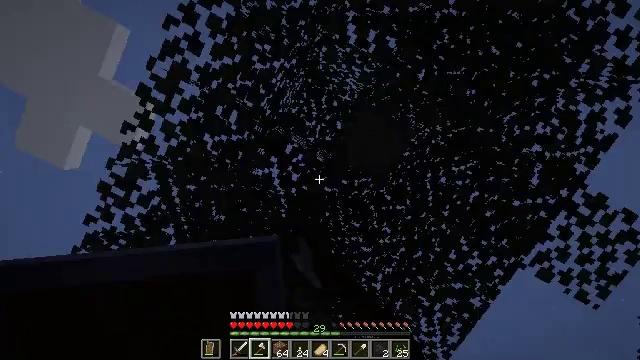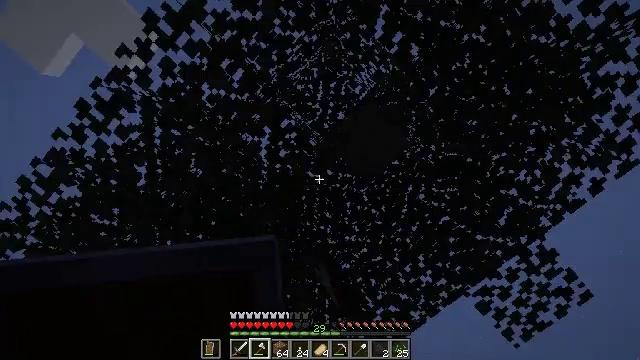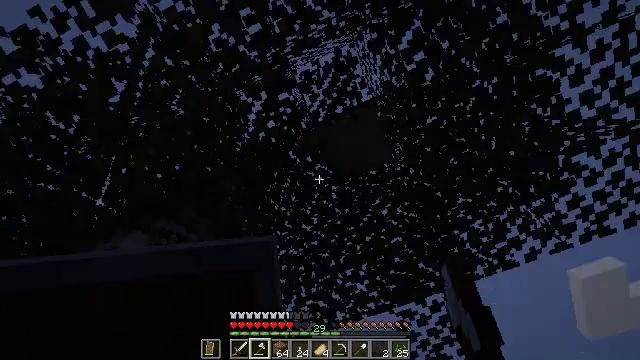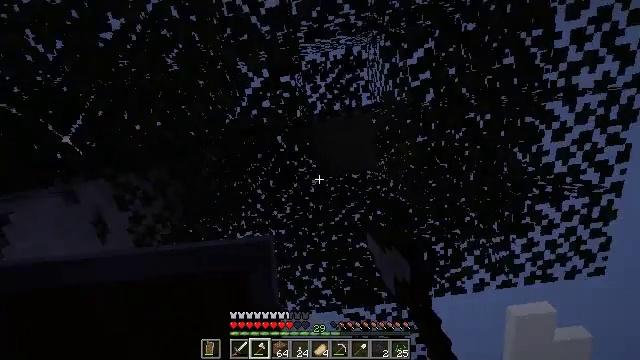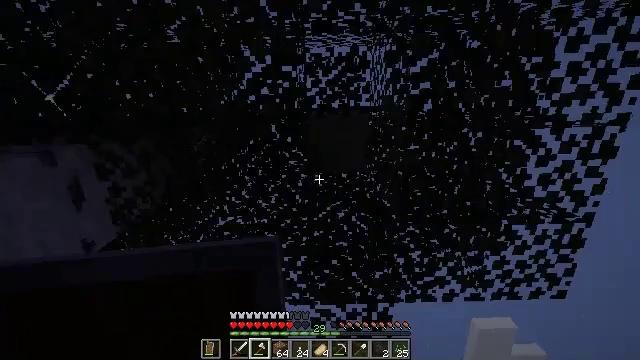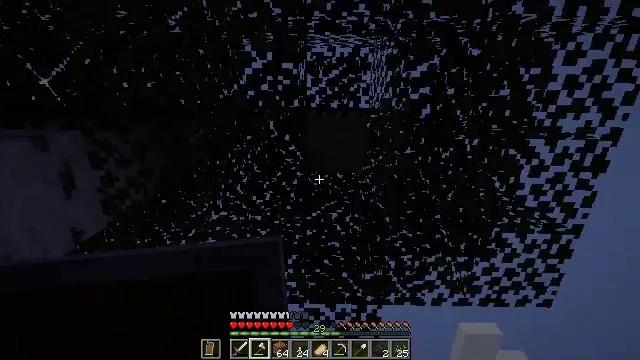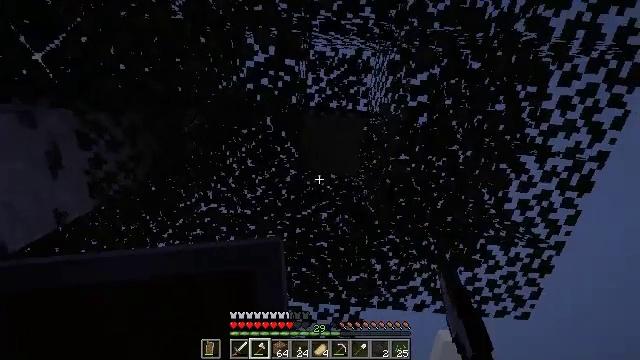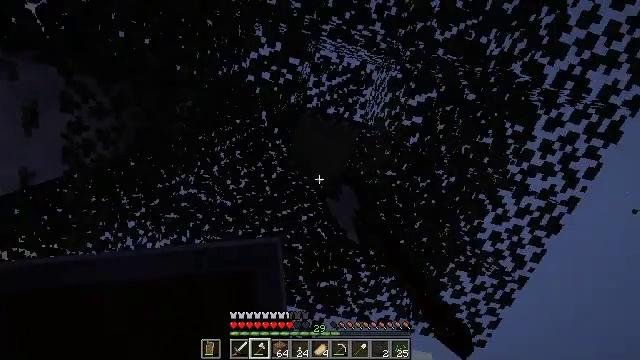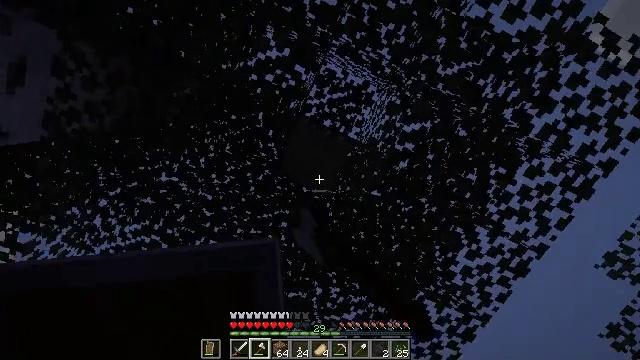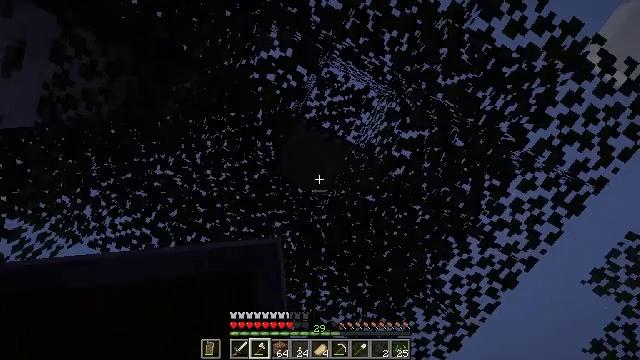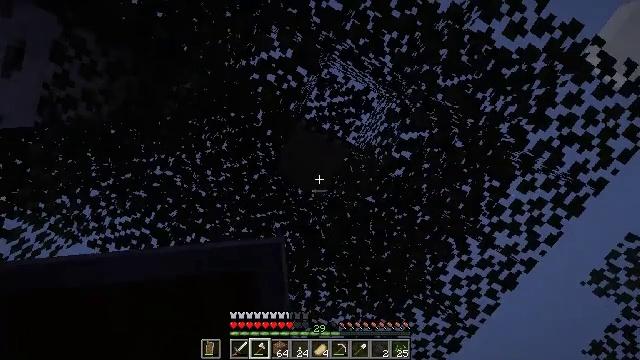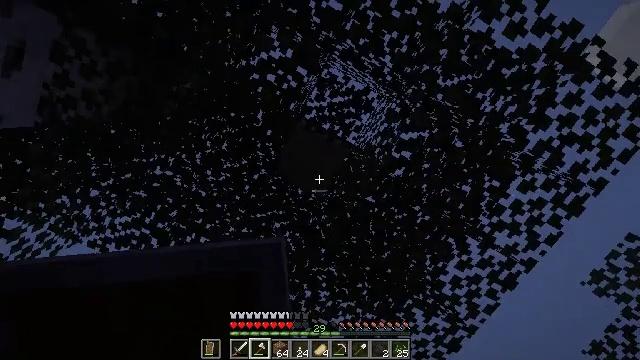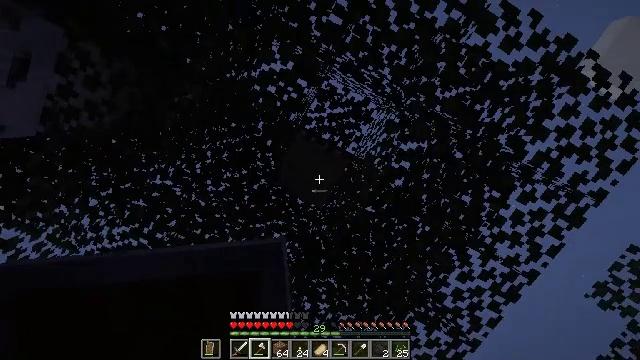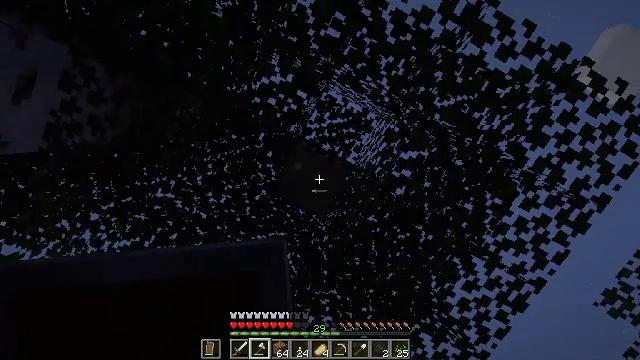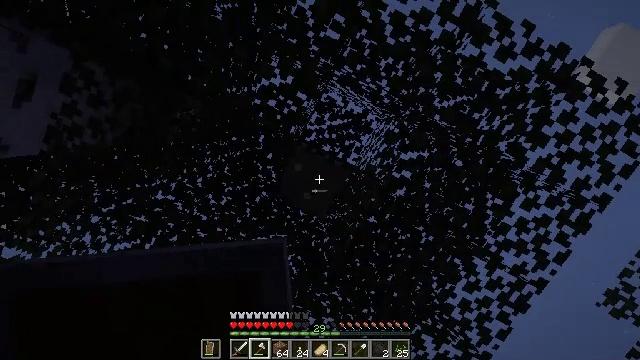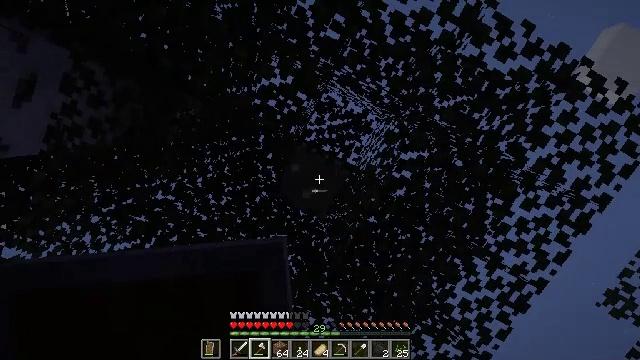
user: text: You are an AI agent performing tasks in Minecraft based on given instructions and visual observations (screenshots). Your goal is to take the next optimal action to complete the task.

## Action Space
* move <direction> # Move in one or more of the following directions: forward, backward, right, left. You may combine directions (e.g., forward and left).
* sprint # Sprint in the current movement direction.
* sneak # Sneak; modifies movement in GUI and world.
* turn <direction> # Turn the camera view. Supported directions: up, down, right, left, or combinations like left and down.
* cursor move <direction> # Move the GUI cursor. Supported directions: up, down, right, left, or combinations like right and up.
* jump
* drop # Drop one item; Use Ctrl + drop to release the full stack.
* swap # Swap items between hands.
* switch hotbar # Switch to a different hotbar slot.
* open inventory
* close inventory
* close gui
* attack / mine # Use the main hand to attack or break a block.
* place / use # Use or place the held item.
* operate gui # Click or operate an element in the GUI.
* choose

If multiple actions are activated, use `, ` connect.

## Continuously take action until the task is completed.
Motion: motion action
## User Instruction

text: Gather birch log for crafting.
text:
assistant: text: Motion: turn right and down, attack / mine
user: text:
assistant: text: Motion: turn right and down, attack / mine
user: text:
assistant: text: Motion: turn right and down, attack / mine
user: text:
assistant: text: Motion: turn right and down, attack / mine
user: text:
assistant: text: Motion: turn right, attack / mine
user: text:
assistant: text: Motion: turn right, attack / mine
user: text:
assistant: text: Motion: turn right, attack / mine
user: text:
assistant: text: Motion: turn right and up, attack / mine
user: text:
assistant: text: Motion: turn right, attack / mine
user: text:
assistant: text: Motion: attack / mine
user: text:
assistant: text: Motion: attack / mine
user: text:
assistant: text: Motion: turn up, attack / mine
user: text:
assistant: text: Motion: turn left and up, attack / mine
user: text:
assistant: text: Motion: attack / mine
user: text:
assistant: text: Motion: attack / mine
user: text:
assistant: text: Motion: attack / mine
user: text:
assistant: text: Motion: attack / mine
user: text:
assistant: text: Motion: attack / mine
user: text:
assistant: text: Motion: attack / mine
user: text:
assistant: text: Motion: attack / mine
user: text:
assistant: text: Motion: attack / mine
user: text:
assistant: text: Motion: attack / mine
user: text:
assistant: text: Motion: attack / mine
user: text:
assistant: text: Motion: attack / mine
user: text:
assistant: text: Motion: attack / mine
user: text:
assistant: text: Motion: attack / mine
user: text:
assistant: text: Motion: attack / mine
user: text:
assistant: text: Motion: attack / mine
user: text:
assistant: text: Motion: attack / mine
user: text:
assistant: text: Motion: attack / mine